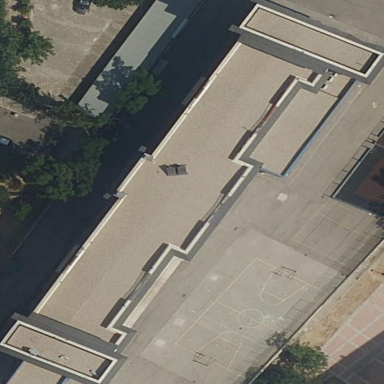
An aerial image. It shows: School building.